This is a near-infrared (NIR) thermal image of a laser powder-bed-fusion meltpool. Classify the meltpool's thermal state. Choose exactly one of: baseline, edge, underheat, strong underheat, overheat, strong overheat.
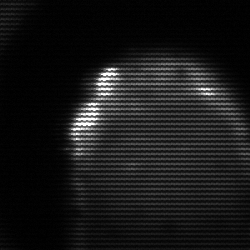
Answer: edge